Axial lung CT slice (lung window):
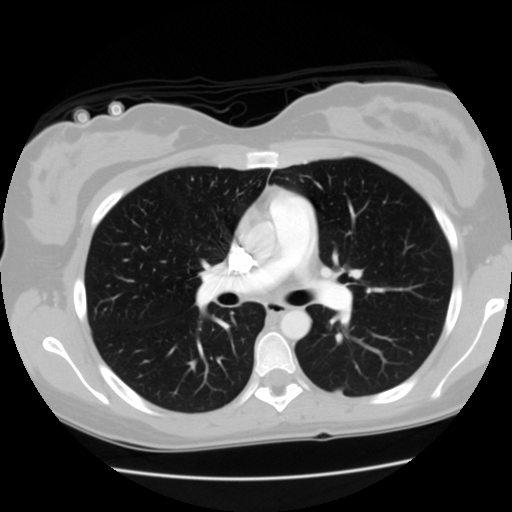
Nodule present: no